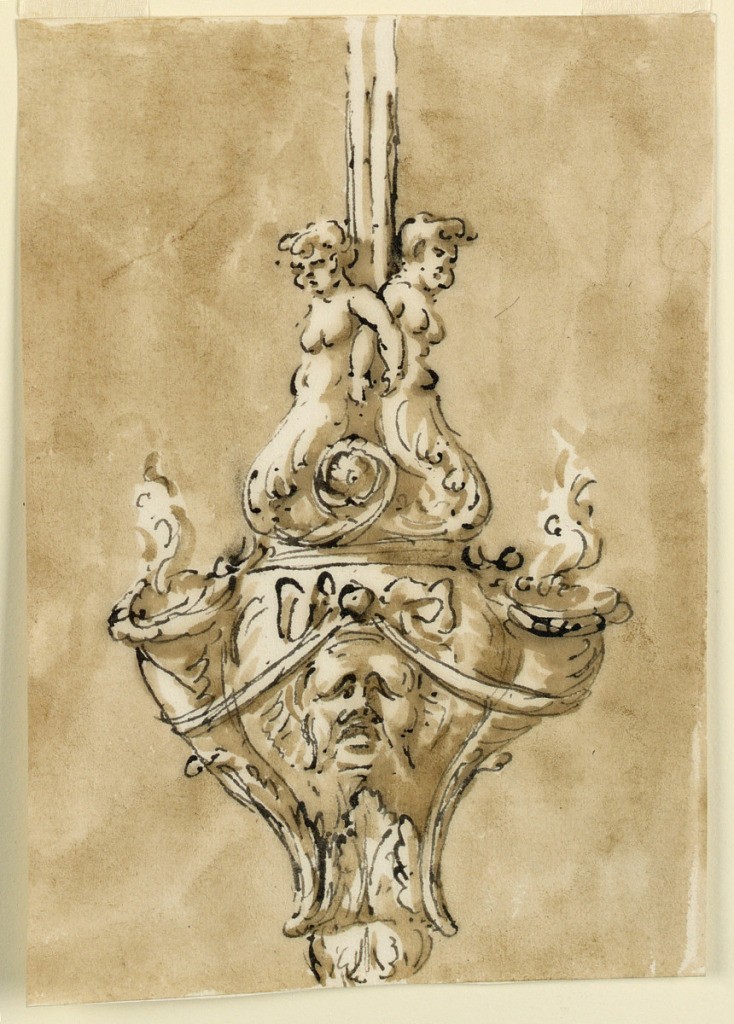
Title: Bracket
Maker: Giuseppe Barberi, Italian, 1746–1809
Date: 1746–1809
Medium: Pen and brown ink, brush and brown wash on off-white laid paper, lined
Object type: Drawing
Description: Bracket.